一年级 · 立体几何学
下面搭成的图形中, ( ) 搭得最稳。
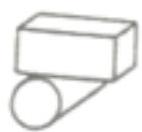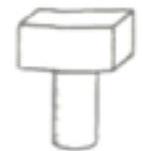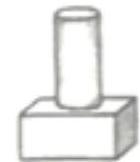
A.

B.

C.

答案: C